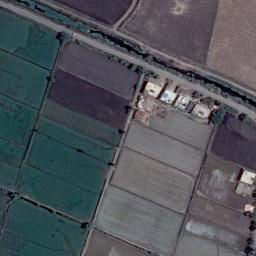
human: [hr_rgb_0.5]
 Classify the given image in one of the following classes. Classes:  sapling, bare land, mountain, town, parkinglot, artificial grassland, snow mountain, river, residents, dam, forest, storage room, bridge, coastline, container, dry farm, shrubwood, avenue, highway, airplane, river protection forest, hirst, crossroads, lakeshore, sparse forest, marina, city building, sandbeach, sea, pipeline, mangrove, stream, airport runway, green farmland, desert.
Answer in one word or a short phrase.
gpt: green farmland